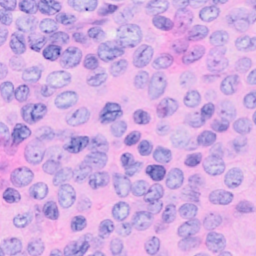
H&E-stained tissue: Breast